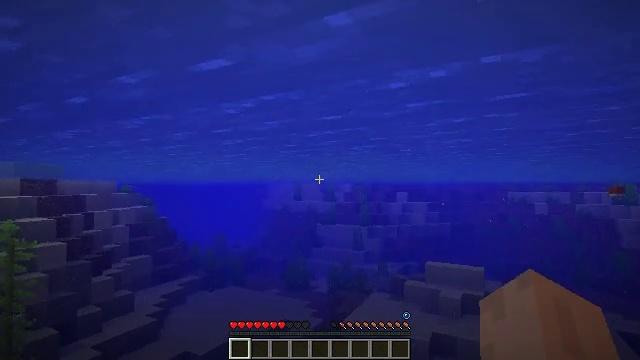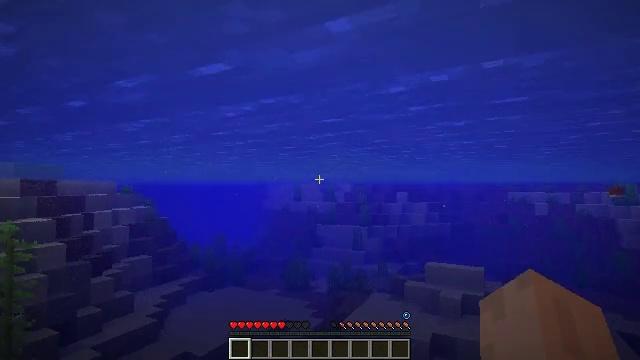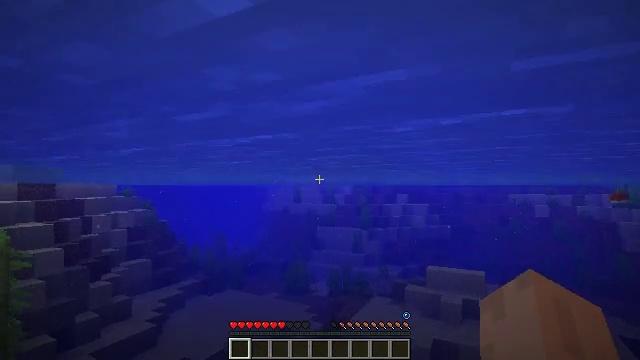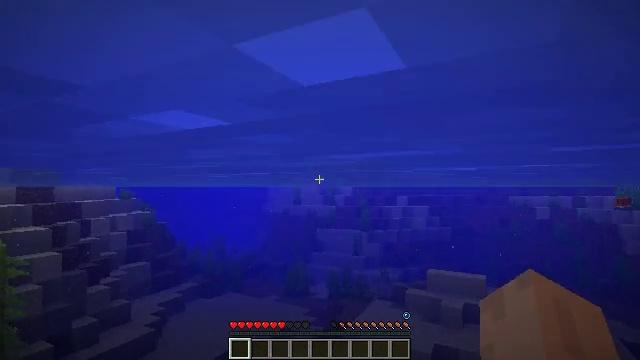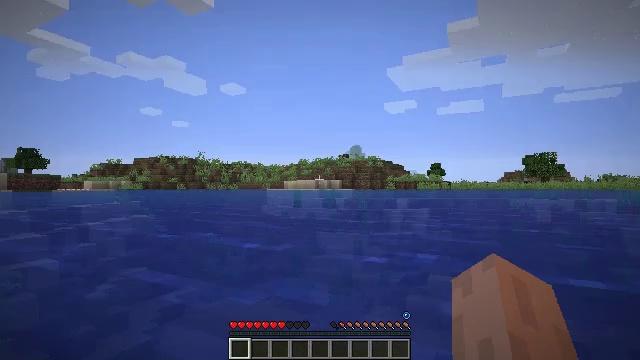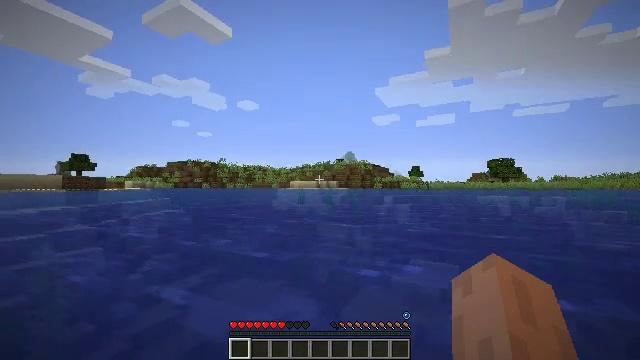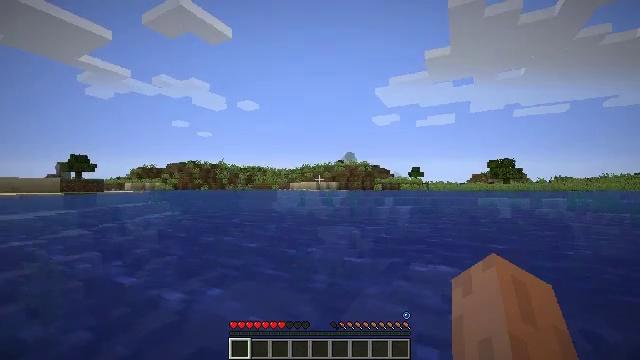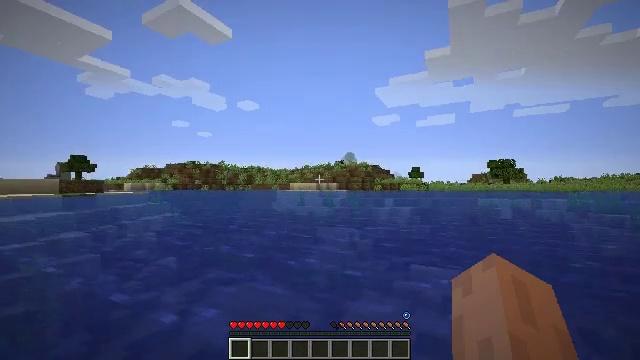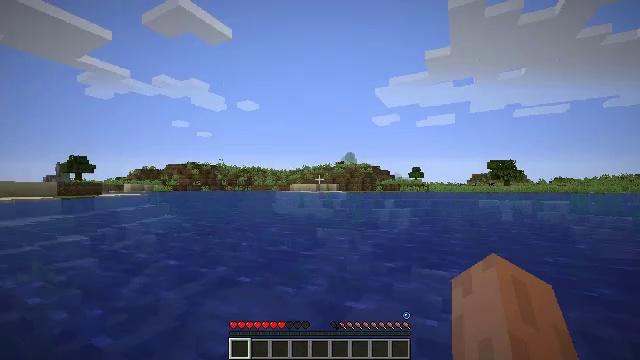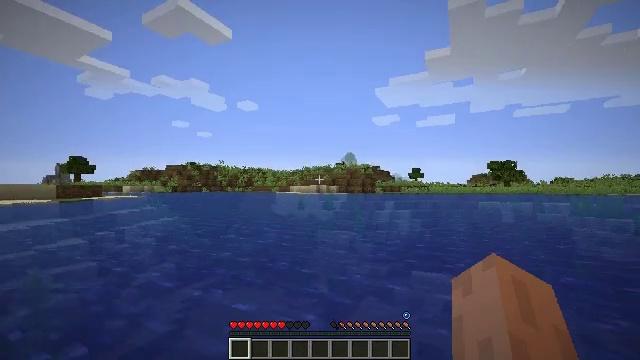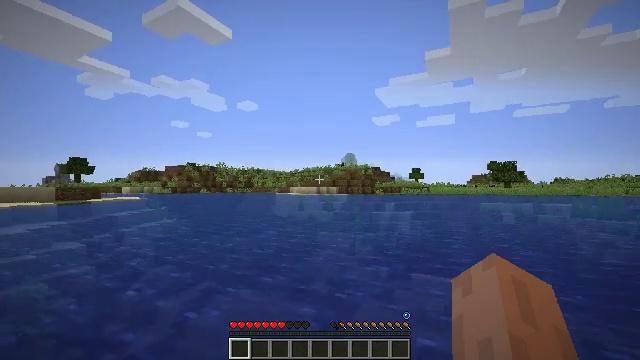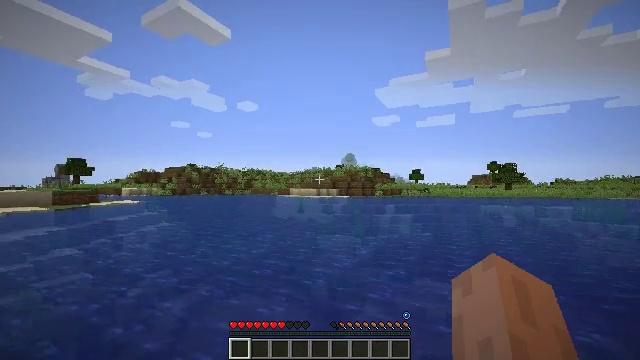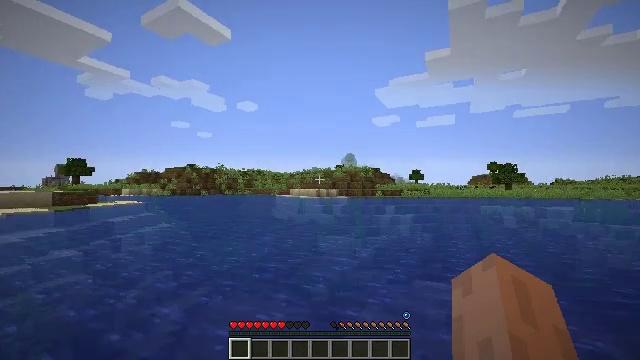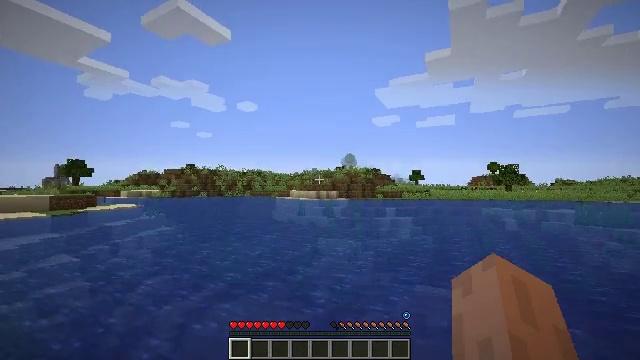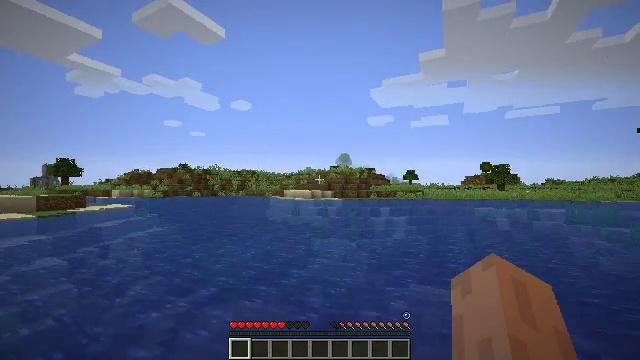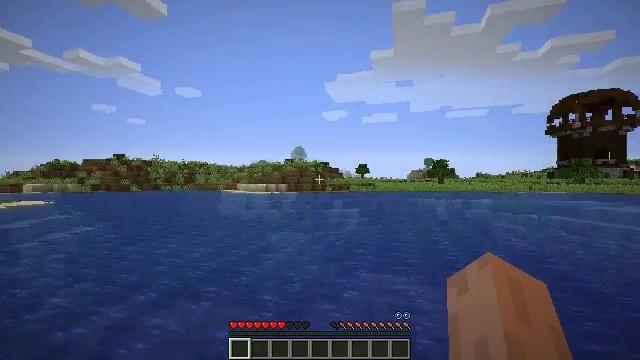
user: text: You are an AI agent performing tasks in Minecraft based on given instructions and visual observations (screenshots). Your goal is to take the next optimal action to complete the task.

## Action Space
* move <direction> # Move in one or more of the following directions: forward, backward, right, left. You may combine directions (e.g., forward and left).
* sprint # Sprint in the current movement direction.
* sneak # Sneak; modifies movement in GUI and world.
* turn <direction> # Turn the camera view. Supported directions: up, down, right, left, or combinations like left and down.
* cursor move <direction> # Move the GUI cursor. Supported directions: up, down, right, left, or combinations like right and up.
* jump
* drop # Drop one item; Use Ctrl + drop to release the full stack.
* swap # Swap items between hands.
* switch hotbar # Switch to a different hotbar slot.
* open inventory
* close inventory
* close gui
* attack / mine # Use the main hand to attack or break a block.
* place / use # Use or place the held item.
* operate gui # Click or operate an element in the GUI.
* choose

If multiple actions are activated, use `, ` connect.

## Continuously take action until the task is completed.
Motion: motion action
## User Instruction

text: Gather some birch planks.
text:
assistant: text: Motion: move forward, attack / mine, jump
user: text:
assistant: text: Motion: move forward, attack / mine, jump
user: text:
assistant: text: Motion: move forward, attack / mine, jump
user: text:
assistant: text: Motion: move forward, attack / mine, jump
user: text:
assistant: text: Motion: move forward, attack / mine, jump
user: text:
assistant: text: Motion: move forward, attack / mine, jump
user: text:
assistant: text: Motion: move forward, attack / mine, jump
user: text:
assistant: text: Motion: move forward, attack / mine, jump
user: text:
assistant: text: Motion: move forward, attack / mine, jump
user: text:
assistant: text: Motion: move forward, attack / mine, jump
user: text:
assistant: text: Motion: move forward, attack / mine, jump
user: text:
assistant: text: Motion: move forward, attack / mine, jump
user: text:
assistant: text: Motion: move forward, attack / mine, jump
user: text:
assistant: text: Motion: move forward, turn right, attack / mine, jump
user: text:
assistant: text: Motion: move forward, turn right and down, attack / mine, jump
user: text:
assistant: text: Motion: move forward and move left, turn right and down, attack / mine, jump
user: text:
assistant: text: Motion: move forward and move left, turn right, attack / mine, jump
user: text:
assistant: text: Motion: move forward and move left, turn right and down, attack / mine, jump
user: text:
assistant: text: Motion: move forward and move left, turn right and down, attack / mine, jump
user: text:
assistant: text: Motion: move left, attack / mine, jump
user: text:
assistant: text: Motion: move left, attack / mine, jump
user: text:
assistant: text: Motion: move left, attack / mine, jump
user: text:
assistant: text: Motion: move left, attack / mine, jump
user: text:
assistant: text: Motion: move left, attack / mine, jump
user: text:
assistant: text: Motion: move left, attack / mine, jump
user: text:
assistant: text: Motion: move left, attack / mine, jump
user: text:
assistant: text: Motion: move left, turn right, attack / mine, jump
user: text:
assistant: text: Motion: move left, turn right, attack / mine, jump
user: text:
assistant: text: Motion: move left, turn right, attack / mine, jump
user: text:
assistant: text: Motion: move left, turn right, attack / mine, jump